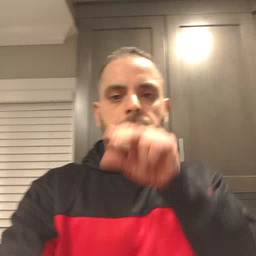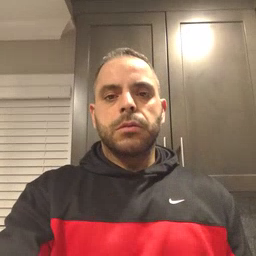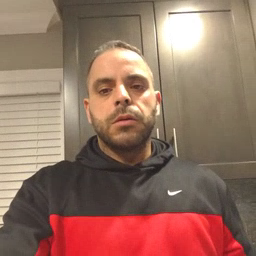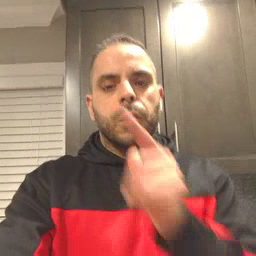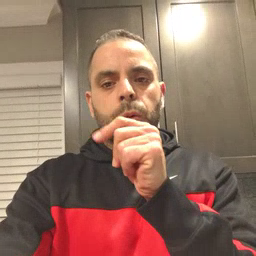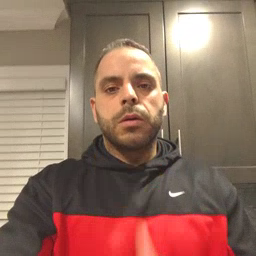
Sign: who